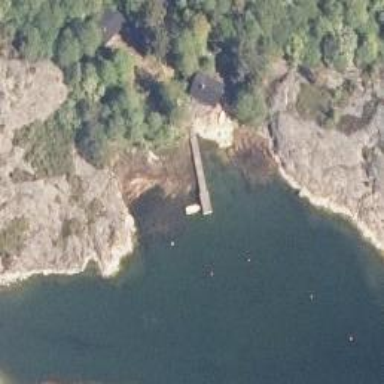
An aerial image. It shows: Man-made pier.